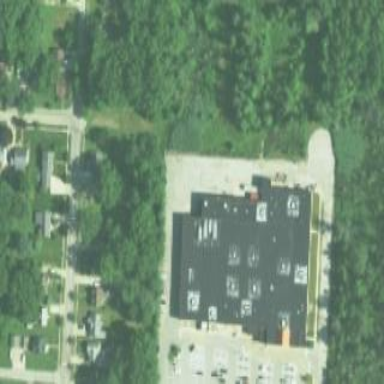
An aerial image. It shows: Building that houses supermarket.